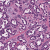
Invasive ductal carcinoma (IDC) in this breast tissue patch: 1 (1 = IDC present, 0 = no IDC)